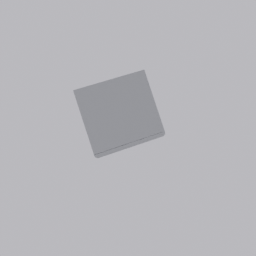
Label: tools